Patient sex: F
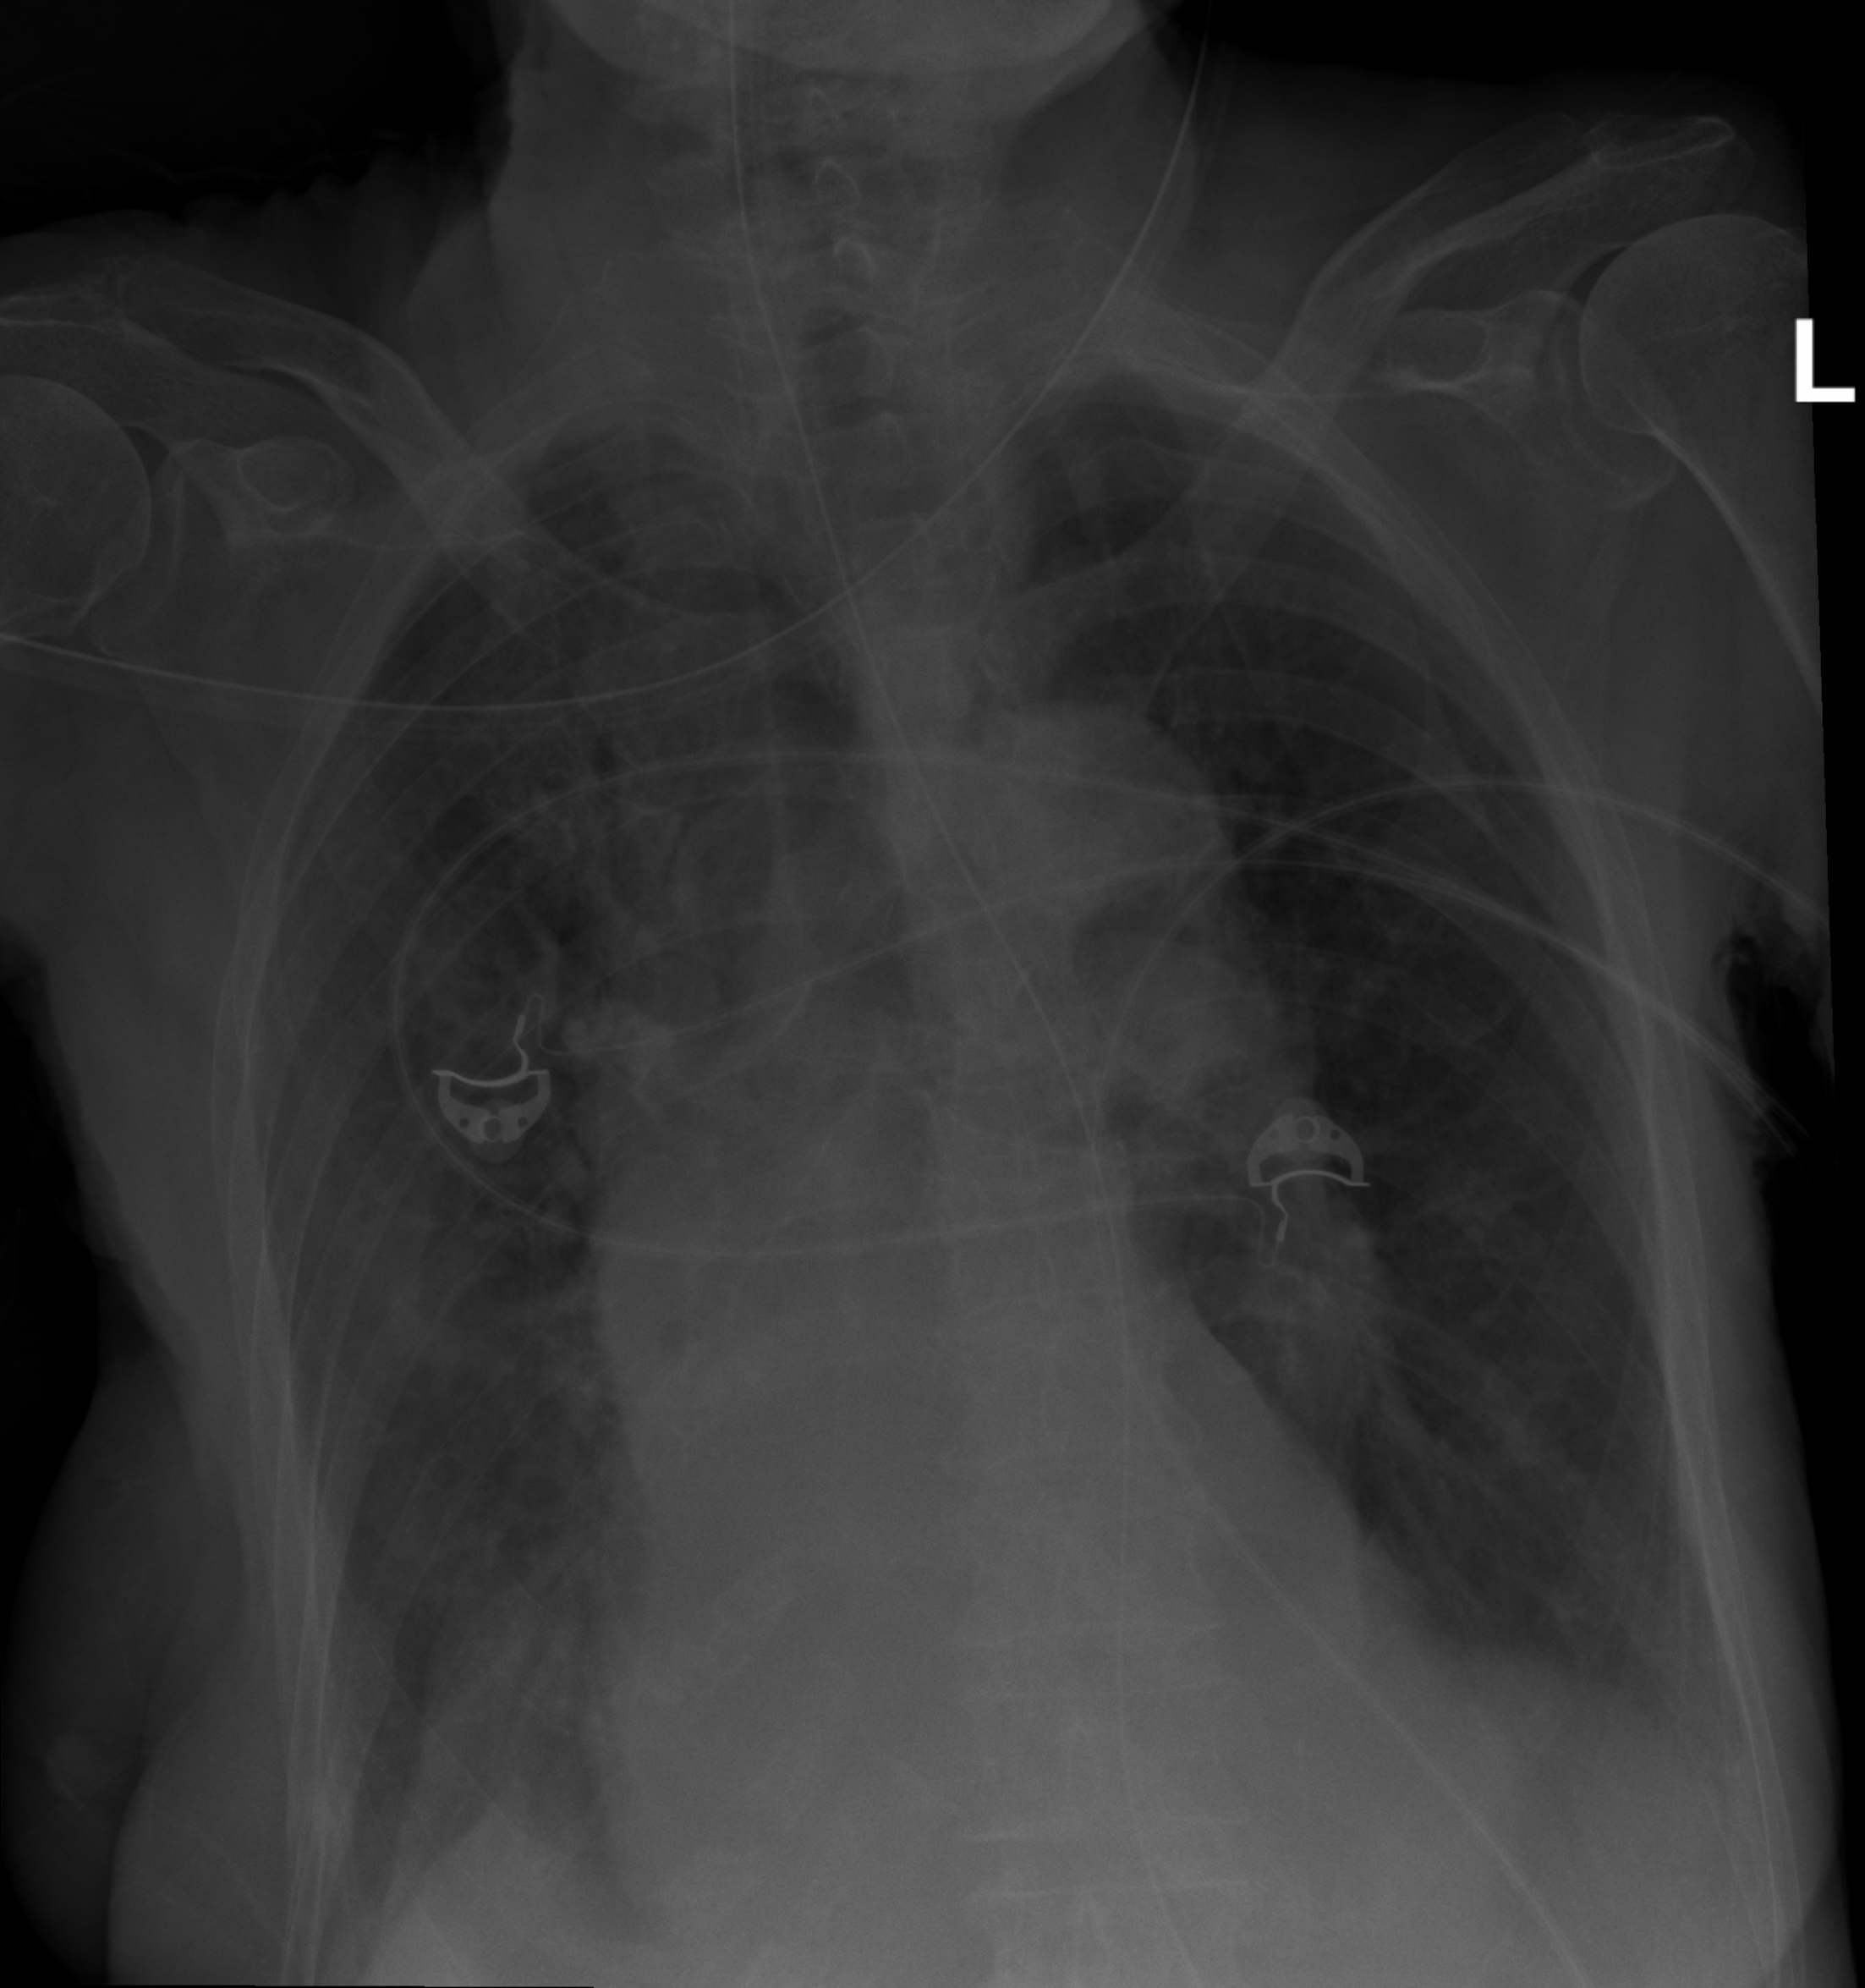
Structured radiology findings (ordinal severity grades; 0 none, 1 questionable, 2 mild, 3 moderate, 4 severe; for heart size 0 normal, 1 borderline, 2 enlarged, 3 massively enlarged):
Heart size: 2
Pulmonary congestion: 0
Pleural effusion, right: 2
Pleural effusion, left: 1
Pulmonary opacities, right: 2
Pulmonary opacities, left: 0
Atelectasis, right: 2
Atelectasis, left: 0